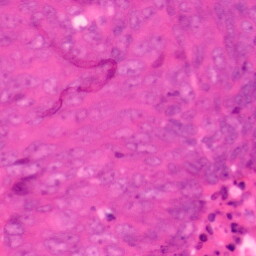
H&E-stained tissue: Colon